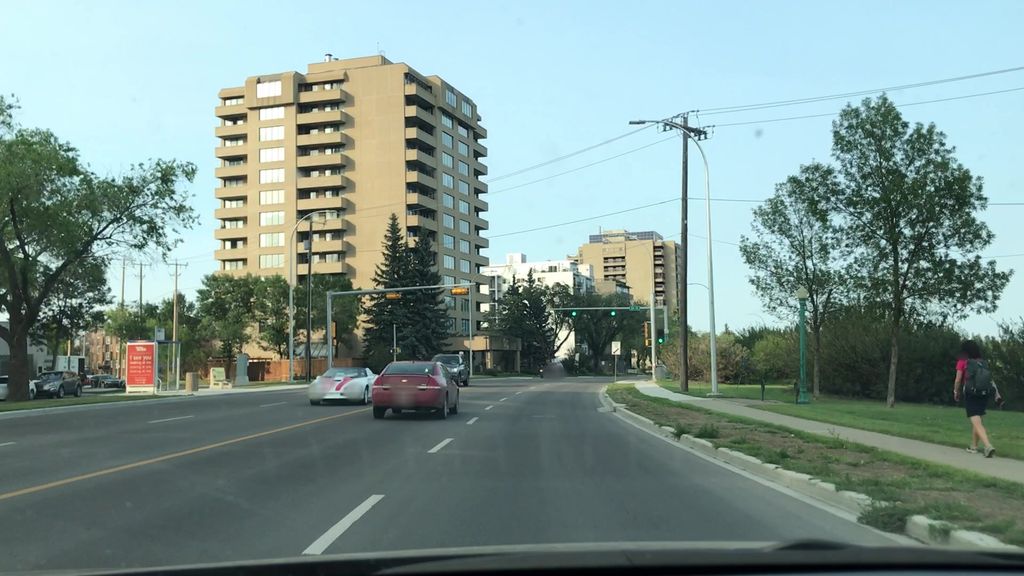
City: edmonton